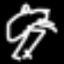
Label: frog